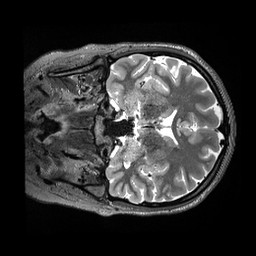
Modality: T2w
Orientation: coronal
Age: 24
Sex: female
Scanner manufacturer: siemens
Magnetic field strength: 3 T
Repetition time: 3.2 s
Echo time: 0.564 s